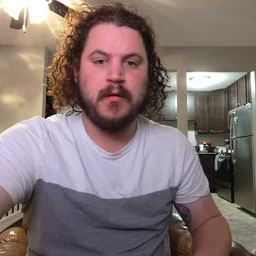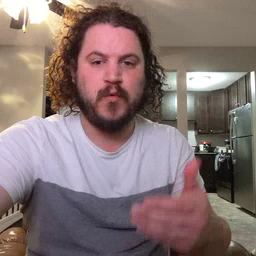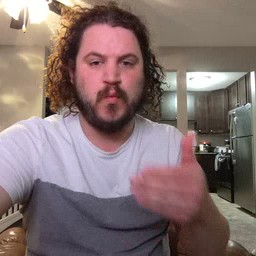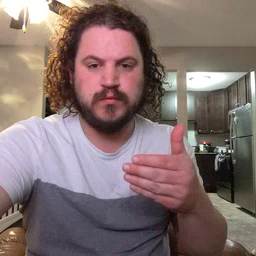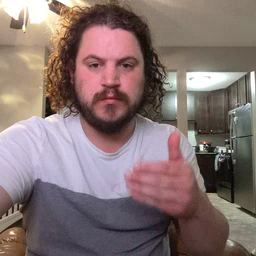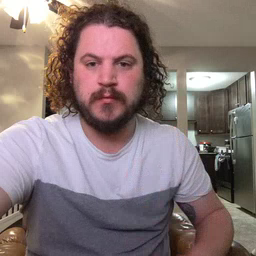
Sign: close